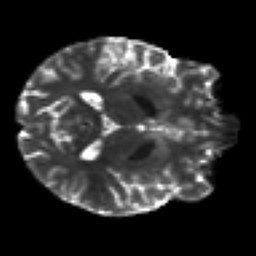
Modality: T2w
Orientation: axial
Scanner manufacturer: siemens
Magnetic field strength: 3 T
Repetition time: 7.8 s
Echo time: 0.09 s